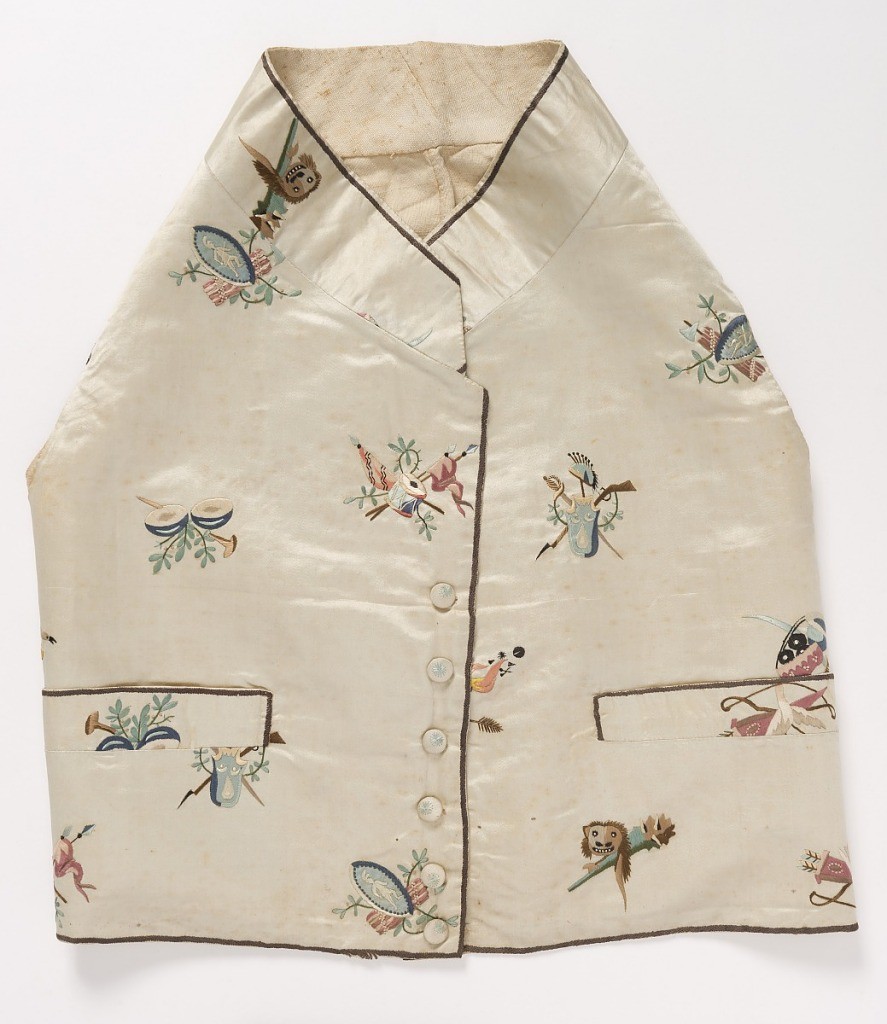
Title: Child's waistcoat
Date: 1790–1800
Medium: silk Technique: embroidered in satin, stem and knot stitches on satin weave
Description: Child's short waistcoat with high standing collar, embroidered with scattered patriotic motifs including shields, crests, and drums with crossed flags, in many colors on white.